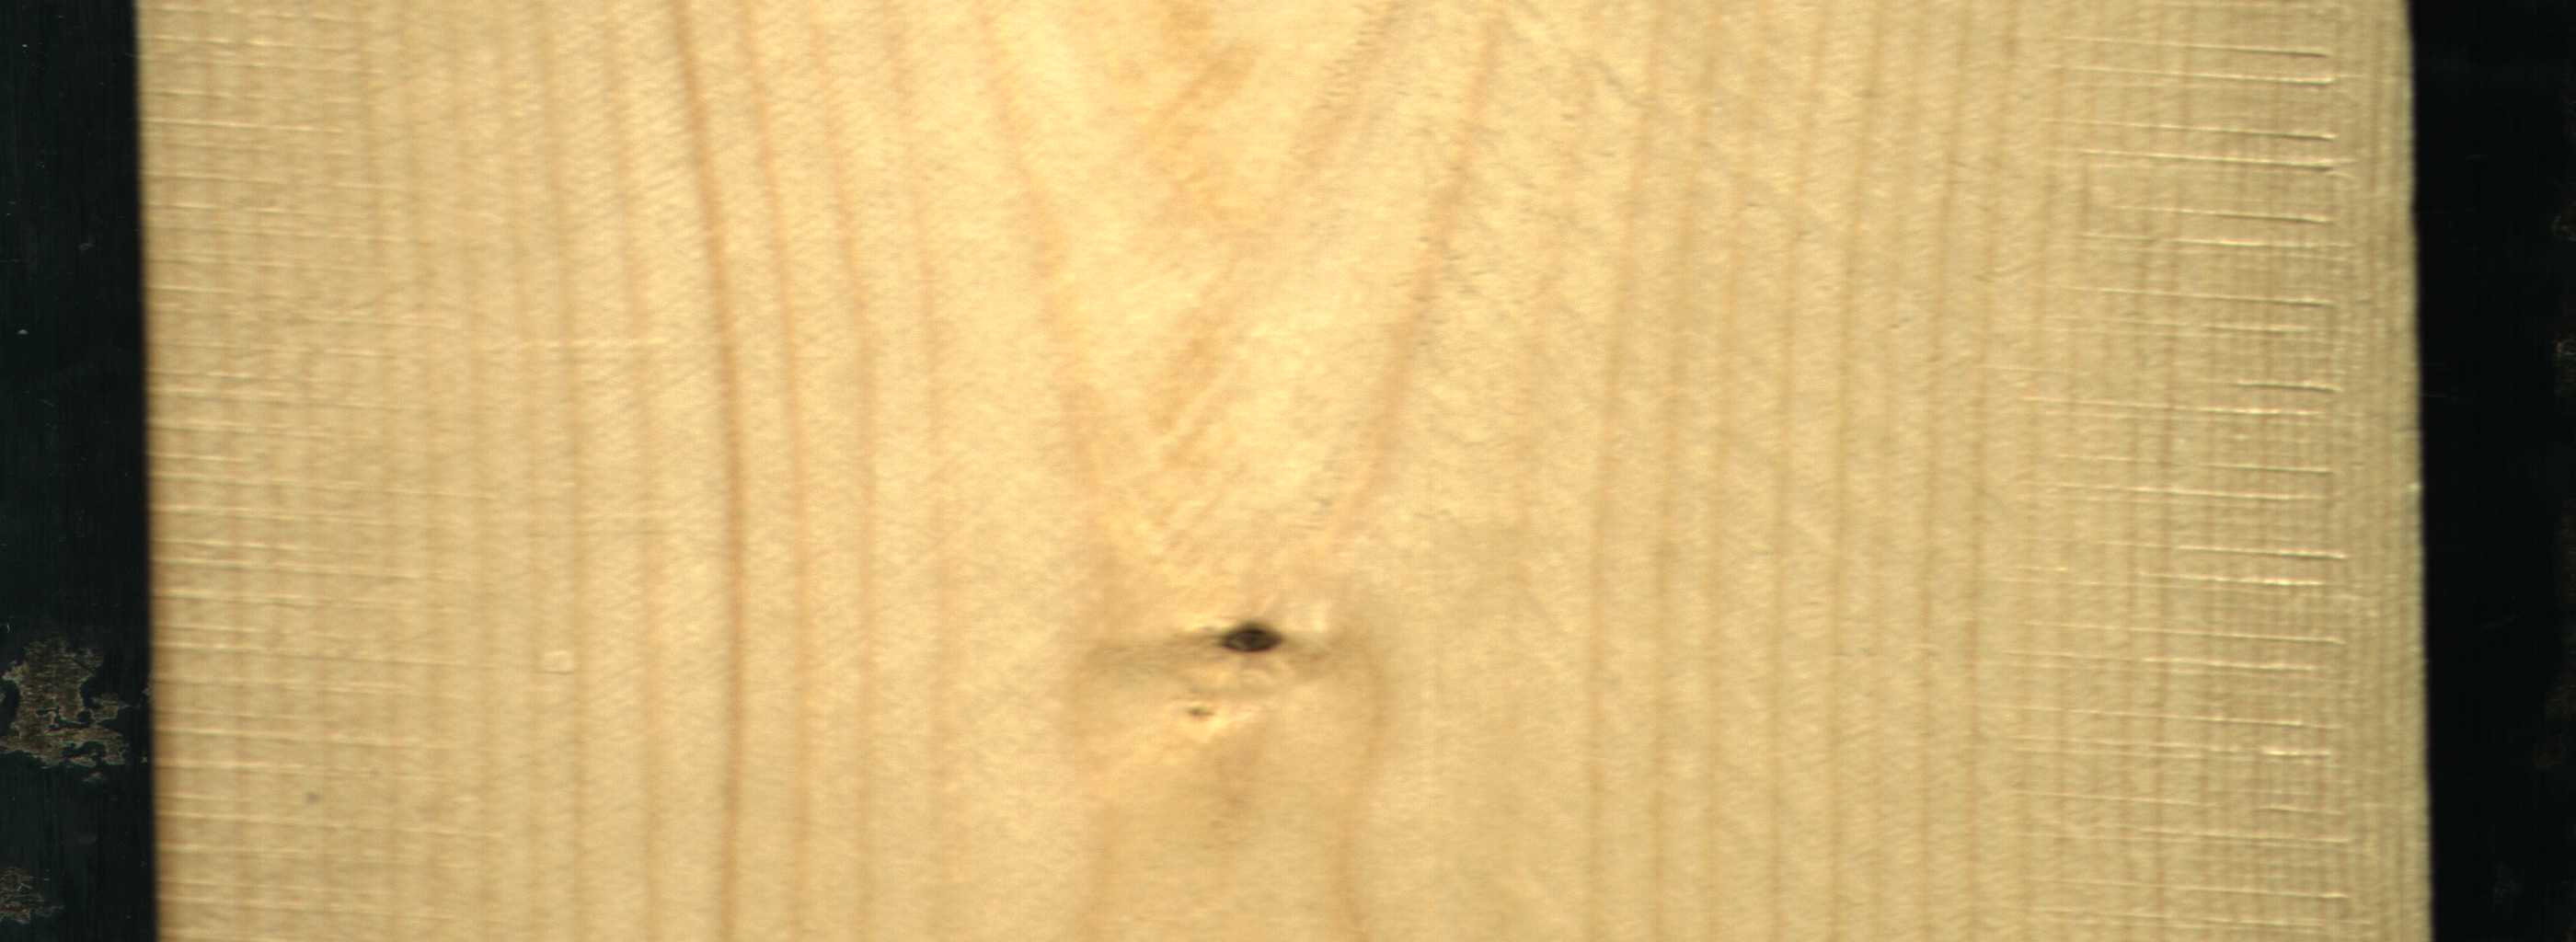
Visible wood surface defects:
Dead_Knot